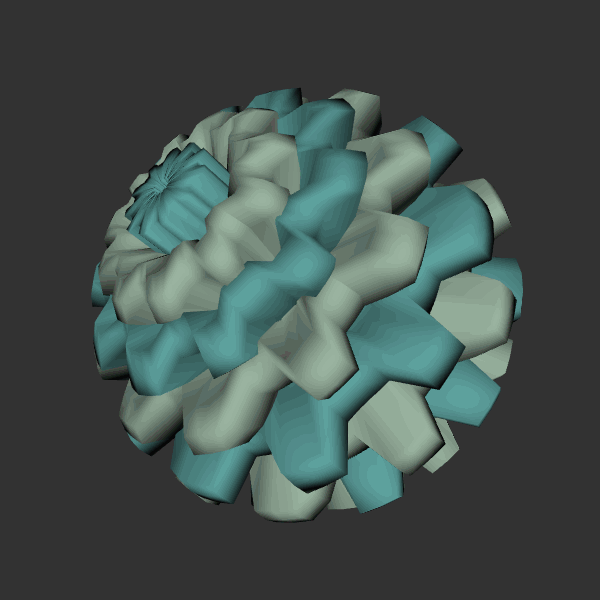
Background: dark